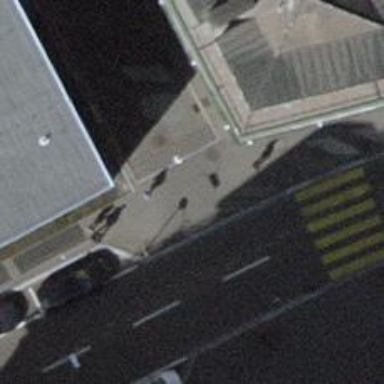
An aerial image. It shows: Unmarked crossing with traffic calming table on the road.